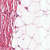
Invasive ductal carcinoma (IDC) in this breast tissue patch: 0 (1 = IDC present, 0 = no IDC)